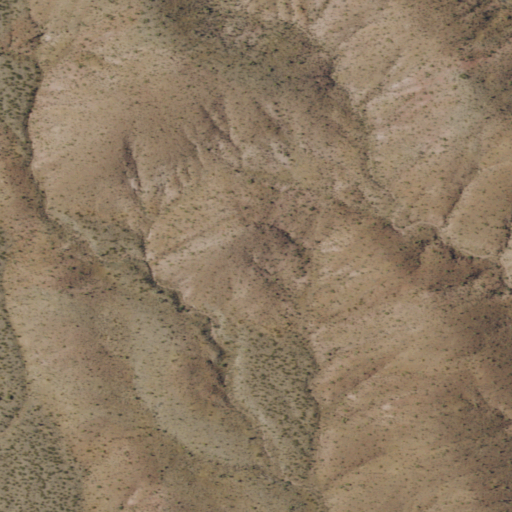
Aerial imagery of depression(s) in Nevada named Jacks Pockets containing shrub and grassland